Field crop: tomato
Growth stage: 1
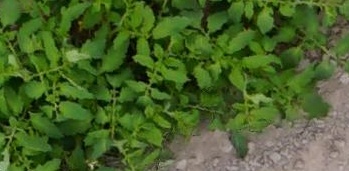
Species: tomato